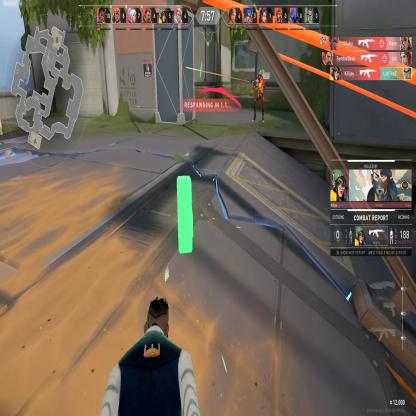
Label: enemy